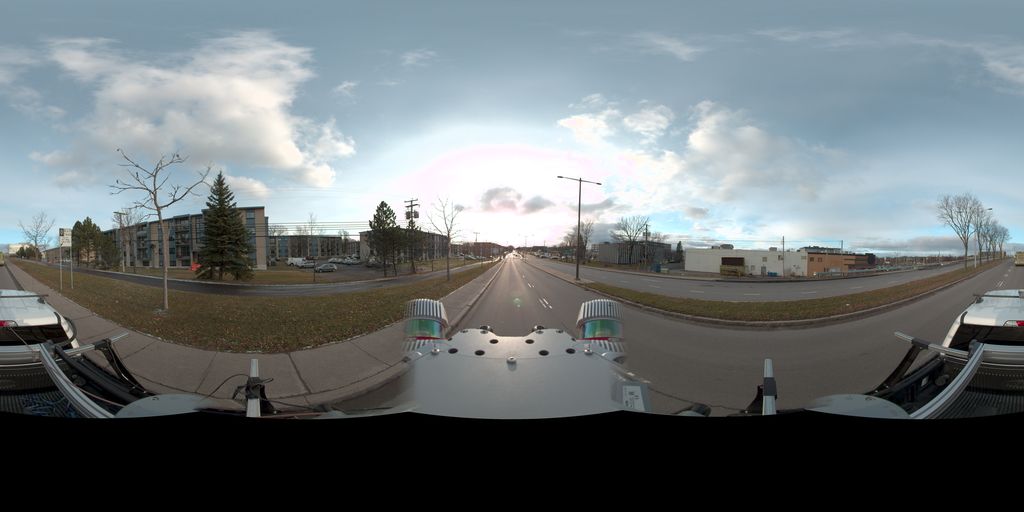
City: quebec_city